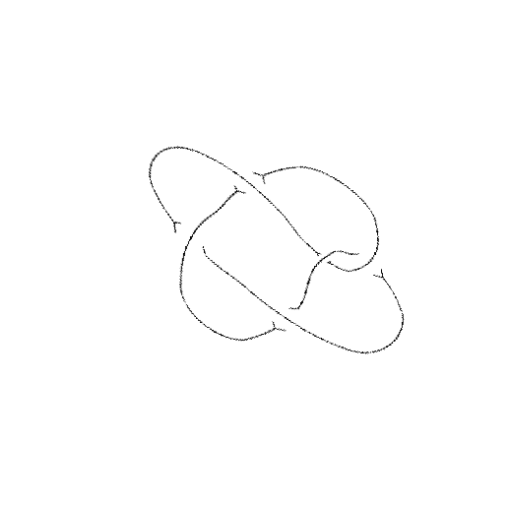
Crossing number: 5